Aerial crown-view tile of a tropical tree (Barro Colorado Island, Panama), acquired 20250715:
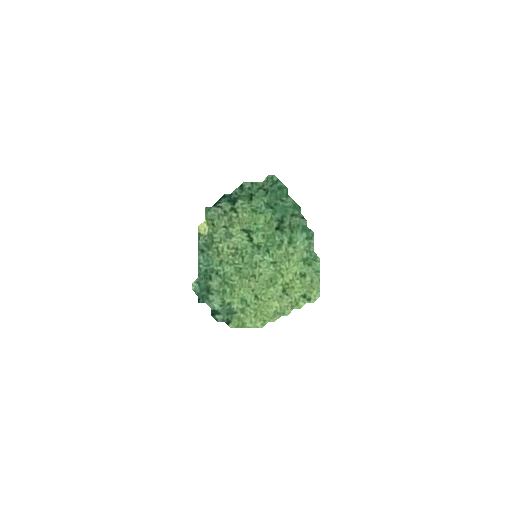
Species: Alseis blackiana
GBIF accepted scientific name: Alseis blackiana
Crown area: 21.042 m²